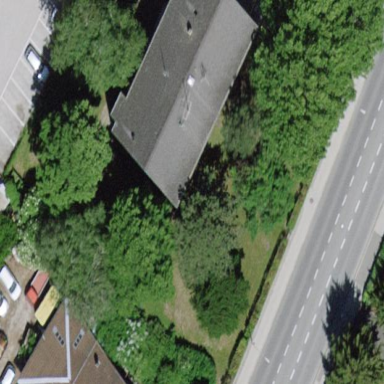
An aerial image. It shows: Police building.